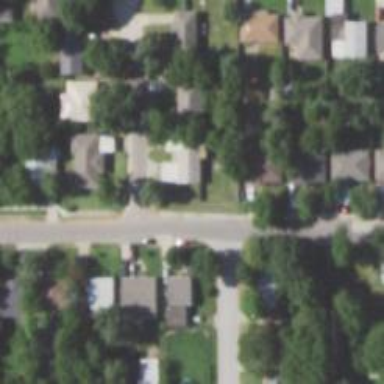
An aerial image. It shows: Residential road with sidewalk on the left side.